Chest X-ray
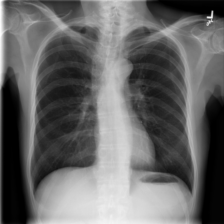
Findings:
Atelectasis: negative
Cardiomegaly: negative
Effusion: negative
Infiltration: negative
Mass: negative
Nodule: negative
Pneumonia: negative
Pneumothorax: negative
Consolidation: negative
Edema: negative
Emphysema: negative
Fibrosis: negative
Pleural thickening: negative
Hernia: negative